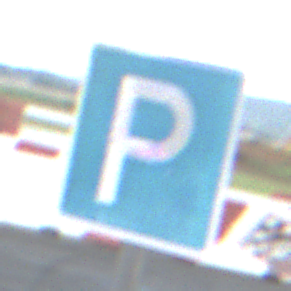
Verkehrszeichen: Parken
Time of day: MorningAfternoon
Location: Outdoor (RoadRail)
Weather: PartlyCloudy
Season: NotSpecified
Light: Natural